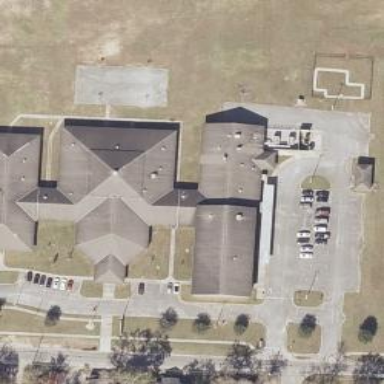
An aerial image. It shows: School.